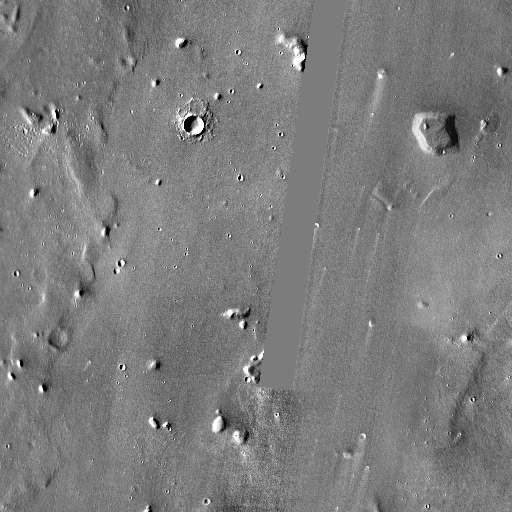
Crater classes present: Background, Other, Buried